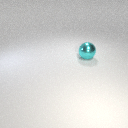
large cyan metal sphere